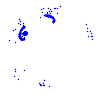
Particle: electron